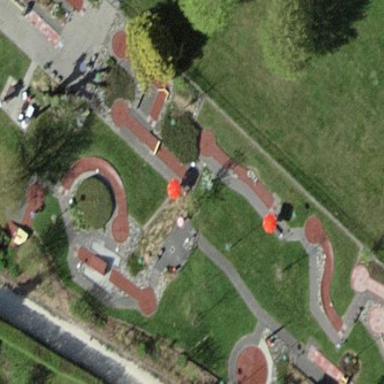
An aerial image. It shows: Miniature golf leisure land.